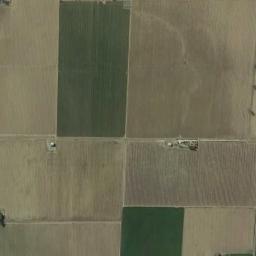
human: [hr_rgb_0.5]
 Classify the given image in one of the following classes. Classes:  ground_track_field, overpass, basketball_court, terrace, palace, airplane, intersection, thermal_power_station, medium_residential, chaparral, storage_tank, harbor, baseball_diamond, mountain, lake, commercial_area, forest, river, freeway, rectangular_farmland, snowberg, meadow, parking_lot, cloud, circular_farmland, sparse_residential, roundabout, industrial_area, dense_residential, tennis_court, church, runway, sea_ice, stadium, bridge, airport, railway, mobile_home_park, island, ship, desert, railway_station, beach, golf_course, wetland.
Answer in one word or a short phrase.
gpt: rectangular_farmland